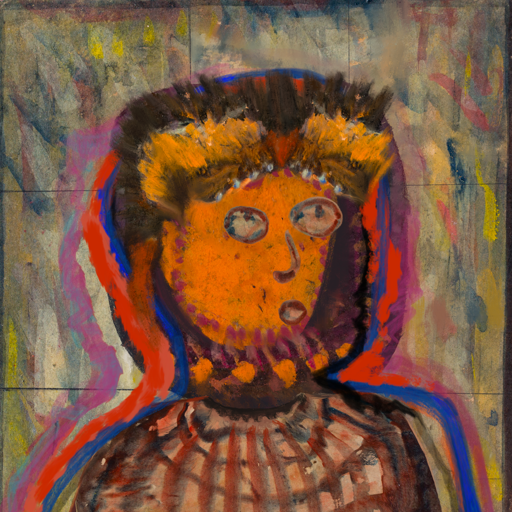
Background: GypsyMother, Head And Neck Side: Doll_w_Hair, Face Side: Orphan, Bust: Orphan, Hair Side: Experience, Head Accessory: Gypsy_Queen, Second Necklace: Blank, Necklace: Blank, Baby: Blank